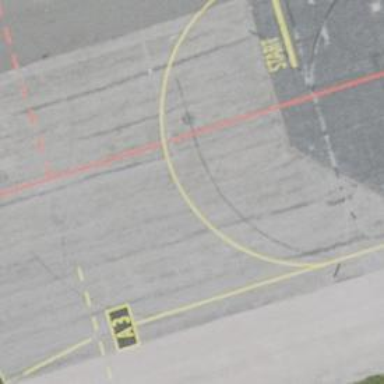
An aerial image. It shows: Image of taxiway at airport.